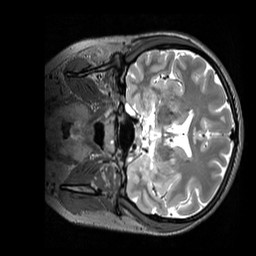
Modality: T2w
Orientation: coronal
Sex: female
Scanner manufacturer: siemens
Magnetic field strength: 3 T
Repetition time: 3.2 s
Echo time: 0.409 s